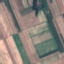
Land use / land cover class: AnnualCrop